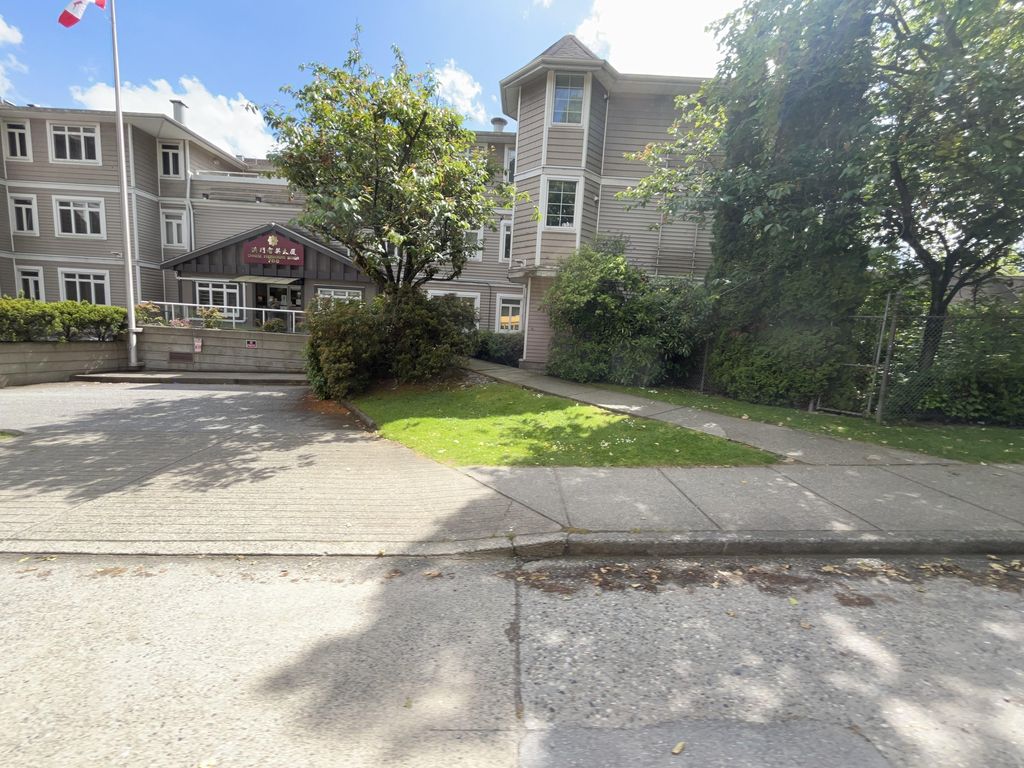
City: vancouver